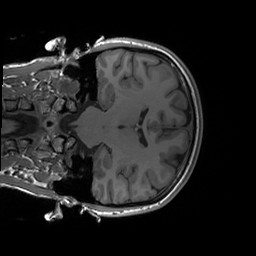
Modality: T1w
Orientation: coronal
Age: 28
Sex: female